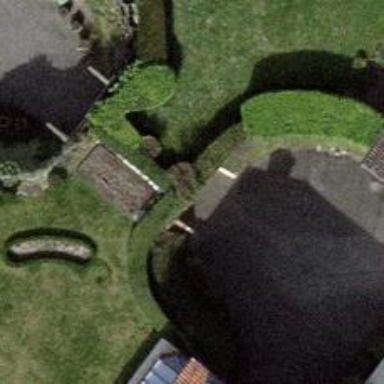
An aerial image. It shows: Driveway tunnel.